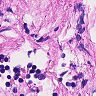
Metastatic tissue present: no